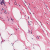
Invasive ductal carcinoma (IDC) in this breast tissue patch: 0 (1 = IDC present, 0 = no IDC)